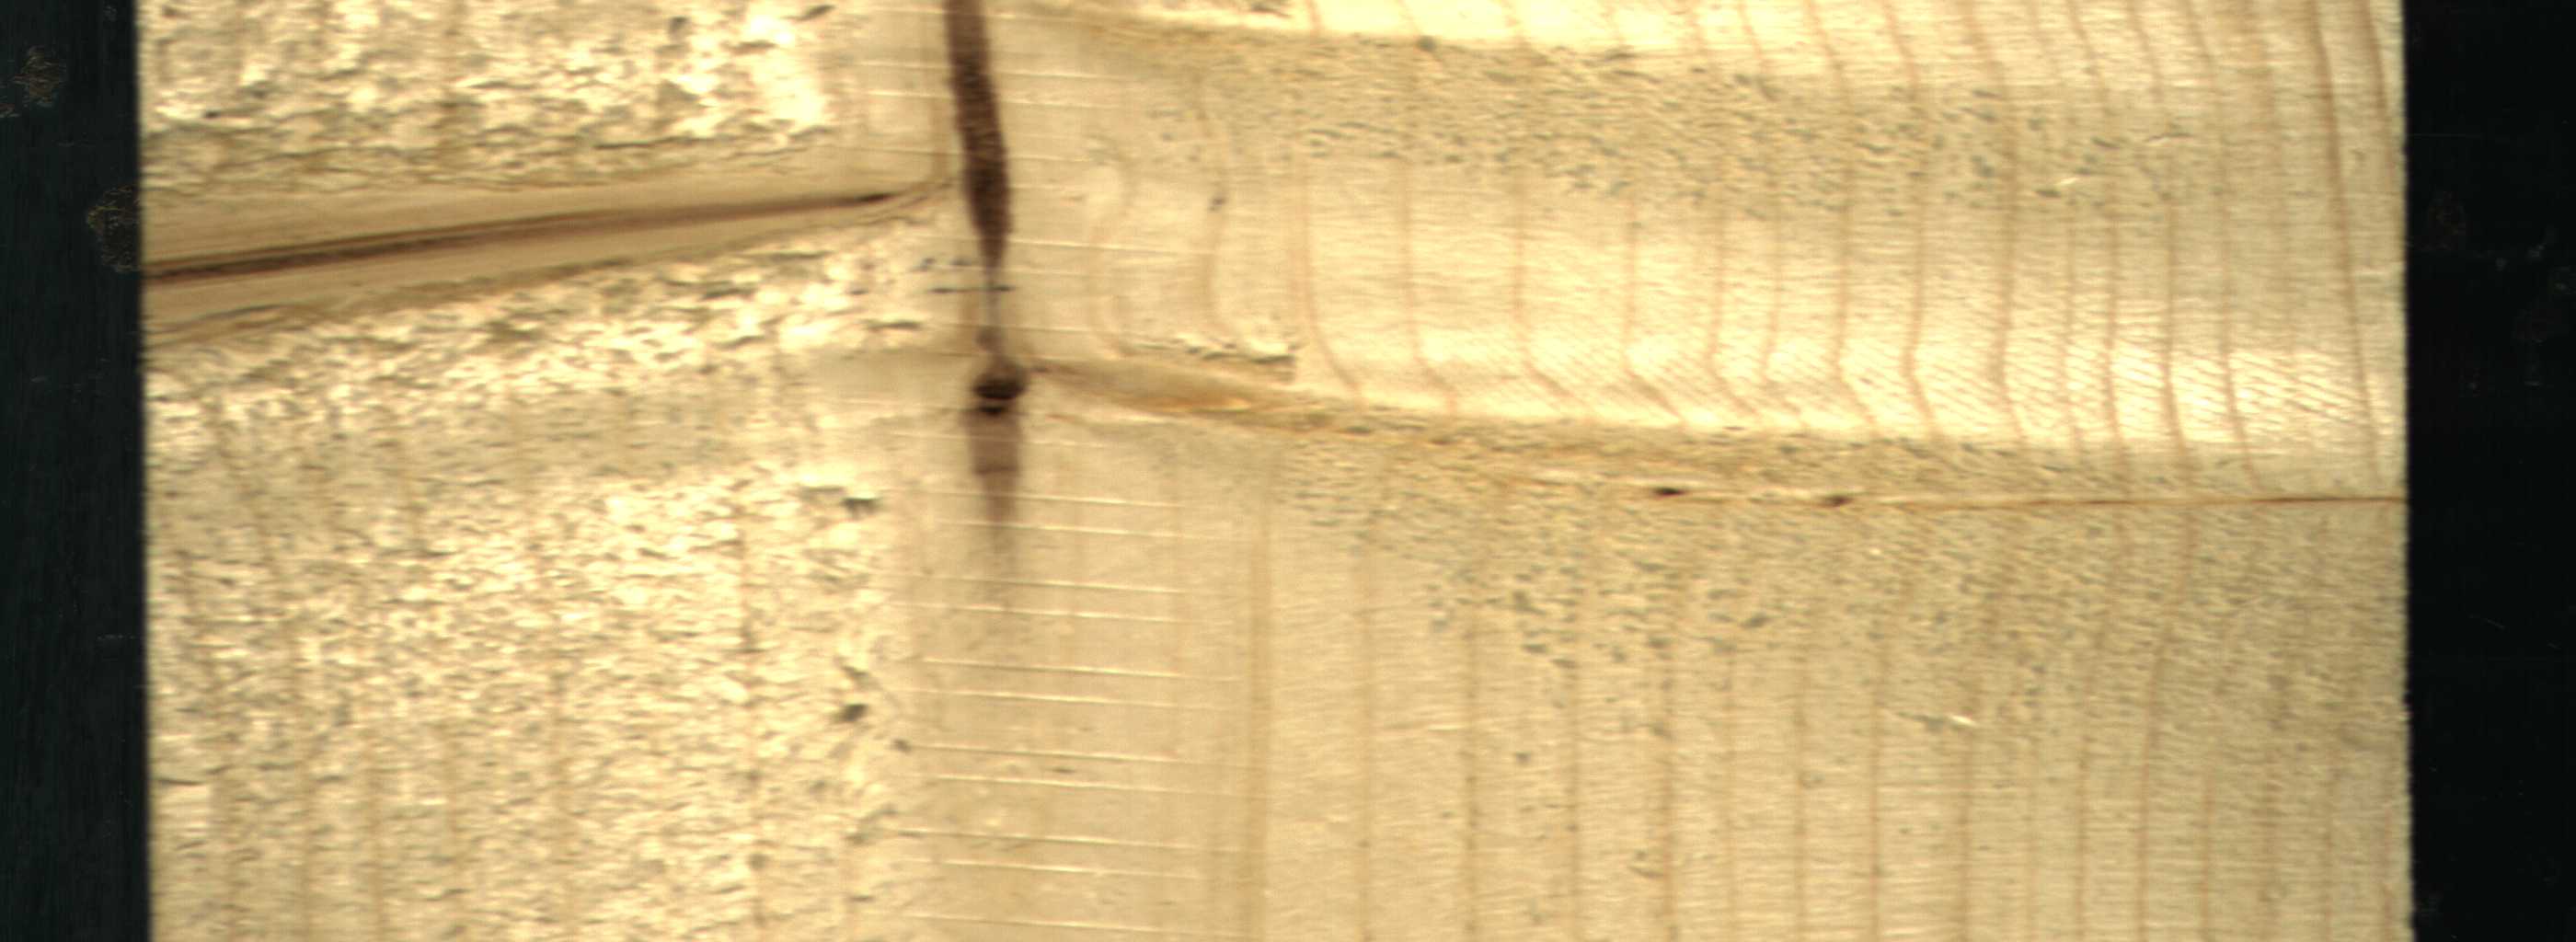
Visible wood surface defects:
Marrow
Quartzity
Dead_Knot
Dead_Knot
Live_Knot